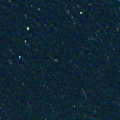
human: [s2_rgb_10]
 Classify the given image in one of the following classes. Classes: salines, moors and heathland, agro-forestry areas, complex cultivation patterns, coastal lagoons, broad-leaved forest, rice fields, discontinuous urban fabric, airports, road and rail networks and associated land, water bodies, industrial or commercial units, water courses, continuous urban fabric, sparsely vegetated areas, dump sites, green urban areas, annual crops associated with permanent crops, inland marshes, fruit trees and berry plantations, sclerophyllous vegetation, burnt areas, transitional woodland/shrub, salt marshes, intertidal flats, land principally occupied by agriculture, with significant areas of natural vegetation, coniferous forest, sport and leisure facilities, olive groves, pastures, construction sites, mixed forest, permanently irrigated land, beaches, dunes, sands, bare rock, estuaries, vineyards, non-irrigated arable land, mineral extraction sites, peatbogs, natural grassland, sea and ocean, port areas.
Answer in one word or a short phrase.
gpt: sea and ocean